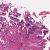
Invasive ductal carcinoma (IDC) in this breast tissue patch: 0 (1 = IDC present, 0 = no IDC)